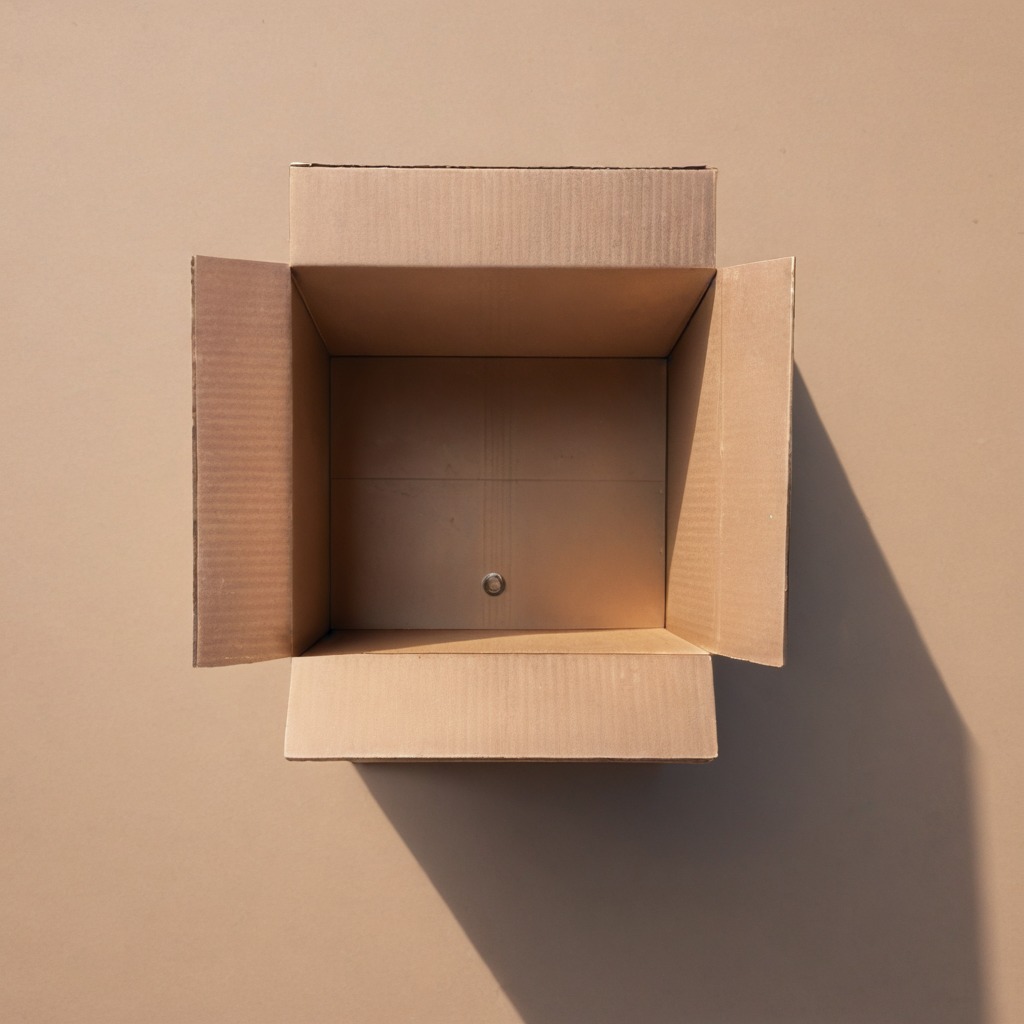
A metal nut lying on the cardboard box surface in an outdoor workshop during daytime bright natural light soft shadows slightly creased but